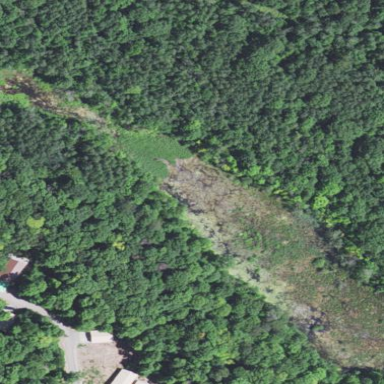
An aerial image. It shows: Marshy wetland area.